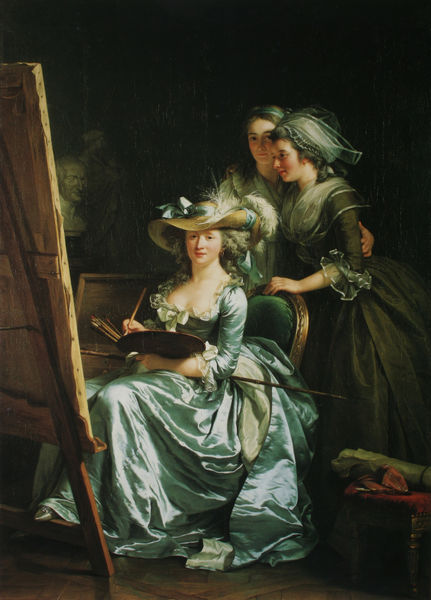
Titel: Selbstbildnis mit zwei Schülerinnen
Künstler: Adélaide Labille-Guiard
Standort: New York
Institution: The Metropolitan Museum of Art
Schlagwörter: blau, dunkel, feder, gemälde, kopf, schatten, weiß, frauen, grün, menschen, mädchen, sitzen, ausschnitt, braun, brust, busen, damen, decolte, frau, holz, hut, hüte, kleid, kleider, kopfbedeckungen, köpfe, licht, marmor, raum, stuhl, tisch, türkis, blick, dame, rot, schleier, tuch, beige, haube, hochformat, malerei, schleife, gesichter, mütze, mützen, band, barock, dienerin, falten, federn, haarschmuck, inkarnat, kleidung, rahmen, samt, stehen, bild, bildnis, gruppenbildnis, gruppenportrait, gruppenporträt, portrait, porträt, öl, gewand, gold, sessel, sitzend, stehend, drei, kaufmann, publikum, dekollete, dekolletee, rokoko, seide, skulptur, statue, federhut, hellblau, kopfbedeckung, brüste, magd, lehne, sitz, schuhe, stab, zuschauer, zuschauerinnen, farbe, hocker, schemel, kissen, falte, polster, weib, weiber, strohhut, büste, atelier, maler, malerin, staffelei, glänzend, faltenwurf, rüschen, stofflichkeit, selbstporträt, satin, truhe, selbstbildnis, leinwand, schuh, kunst, künstlerin, malen, palette, pinsel, gruppenbild, brokat, modelle, portrai, betrachten, selbstportrait, blua, fürstin, büsten, malstock, stafelei, seidenkleid, bänder, klei, klassik, dienerinnen, zofen, dekolte, angelika kauffmann, kauffmann, pompös, verzerrt, menschn, farbpalette, smaragd, weiblichkeit, atlas, malstab, seidengewand, keilrahmen, betrachterinnen, abstandhalter, dame frau, falgtn, falt3nwurf, ataffelei, kauffman, stuhll, schlieer, mlaerin, seidenmasche, voll weib, nmasche, emerald, paletter